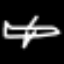
Label: airplane